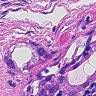
Metastatic tissue present: yes